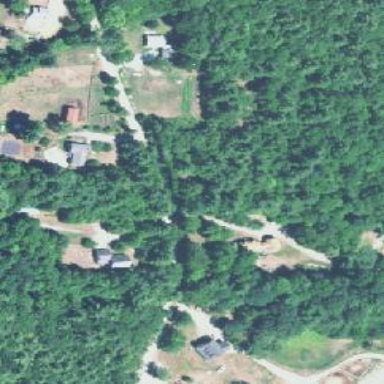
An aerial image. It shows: Driveway.